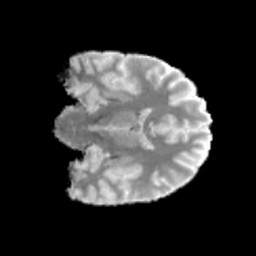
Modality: MD
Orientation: coronal
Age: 29
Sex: male
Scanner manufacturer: siemens
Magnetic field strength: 3 T
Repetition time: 3.23 s
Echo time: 0.0892 s